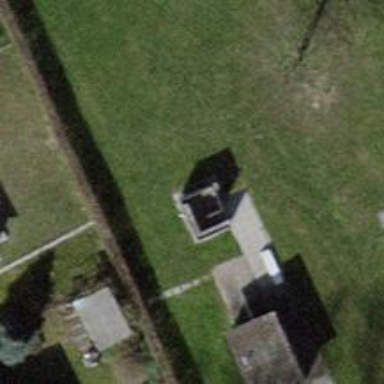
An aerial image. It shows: Outdoor shower.